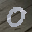
Label: 0